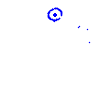
Particle: pion